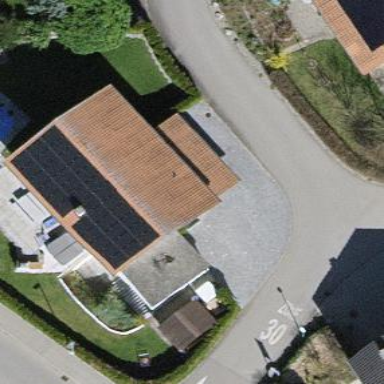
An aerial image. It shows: Simple and straightforward house.